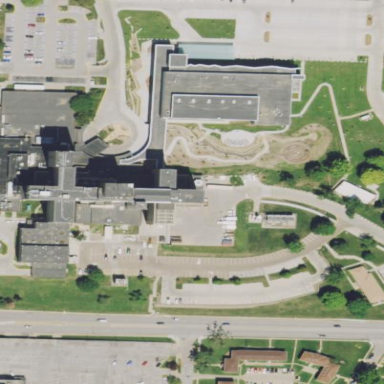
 serving as amenity and providing healthcare services."